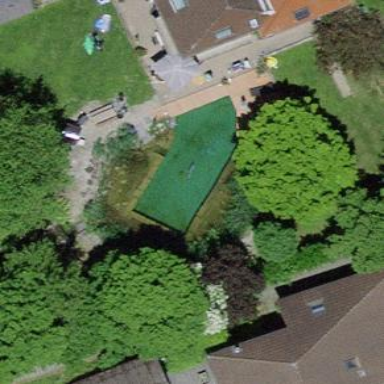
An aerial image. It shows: Swimming pool located in leisure land.